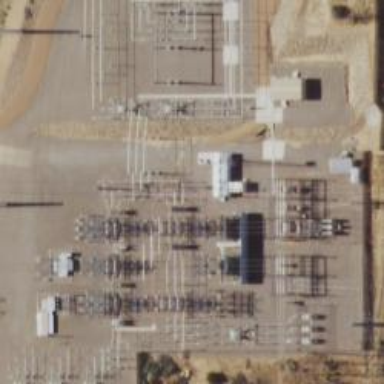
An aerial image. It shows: Substation for power supply.